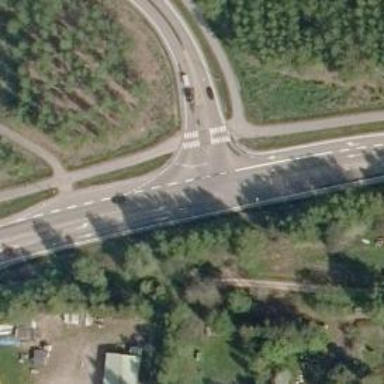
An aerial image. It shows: Island crossing on the road.